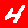
Digit: 4